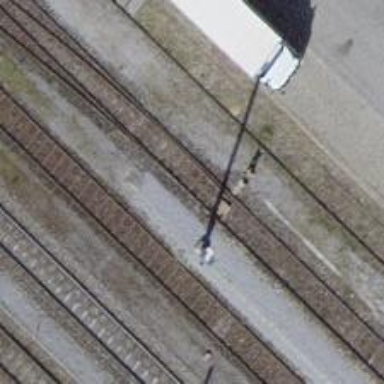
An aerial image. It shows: Rail siding with electrified contact lines for trains.